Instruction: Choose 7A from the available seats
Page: seats
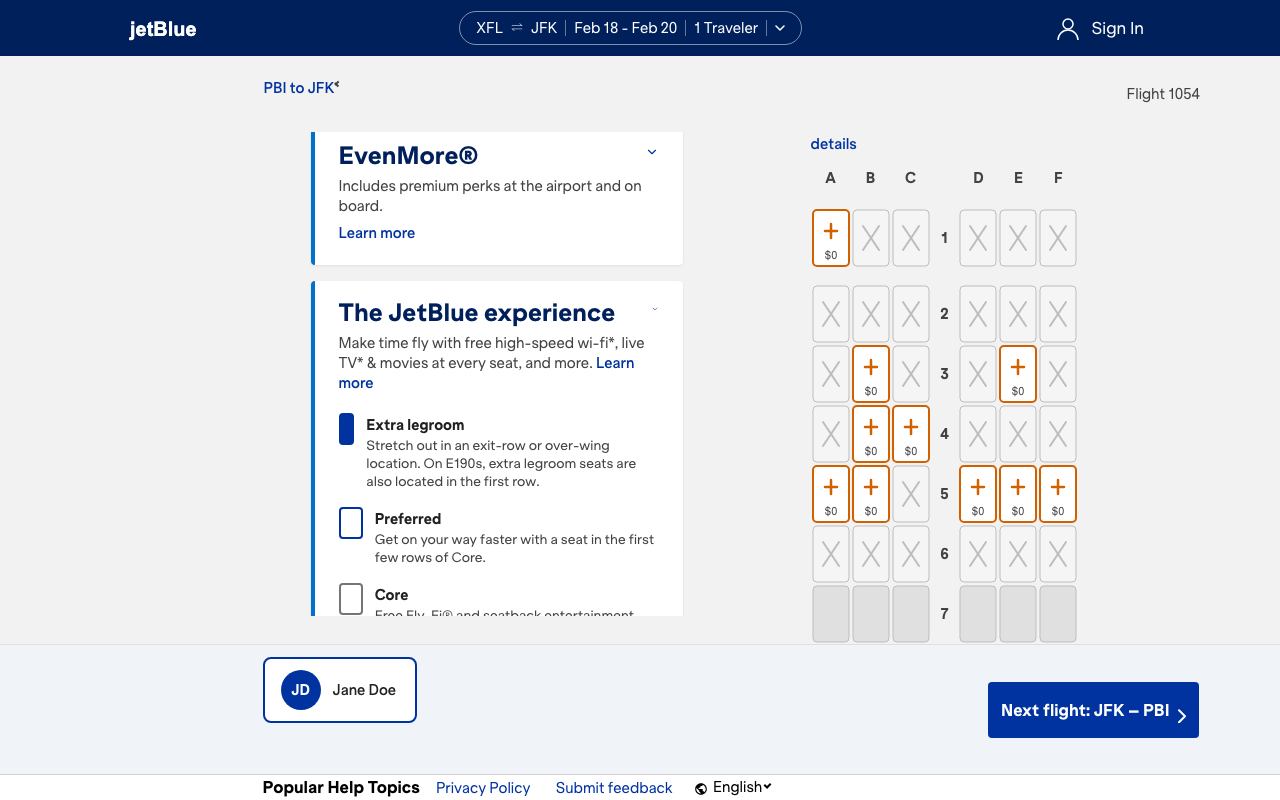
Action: click